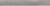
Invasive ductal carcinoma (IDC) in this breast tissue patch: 0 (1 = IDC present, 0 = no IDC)